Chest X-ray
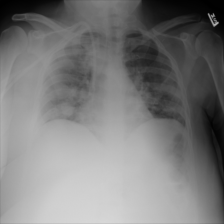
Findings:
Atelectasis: negative
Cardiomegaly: negative
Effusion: negative
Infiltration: negative
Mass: positive
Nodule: negative
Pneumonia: negative
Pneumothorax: negative
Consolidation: negative
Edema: positive
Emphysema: negative
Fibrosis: negative
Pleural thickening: negative
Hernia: negative